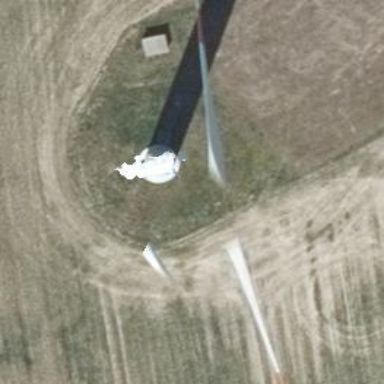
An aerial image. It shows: Wind generator in the form of horizontal axis wind turbine.